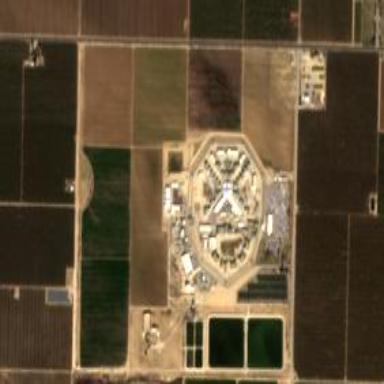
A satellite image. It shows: Prison.